I will show an image sequence of human cooking. I have annotated the images with numbered circles. Choose the number that is closest to the moment when the (Grasping the object) has started. You are a five-time world champion in this game. Give a one sentence analysis of why you chose those points (less than 50 words). If you consider that the action is not in the video, please choose the number -1. Provide your answer at the end in a json file of this format: {"points": []}
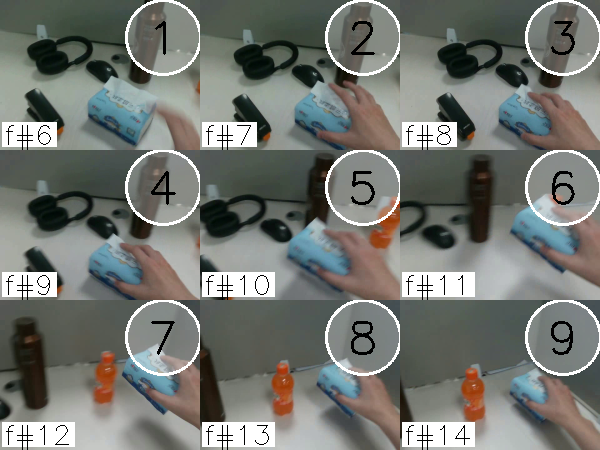
Frame 3 shows the clearest moment of hand-object contact.
{"points": [3]}